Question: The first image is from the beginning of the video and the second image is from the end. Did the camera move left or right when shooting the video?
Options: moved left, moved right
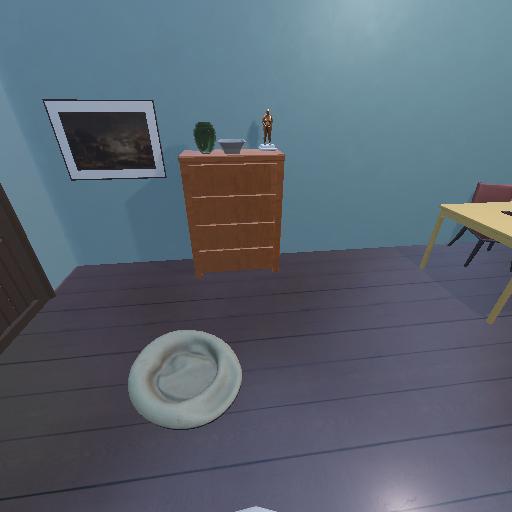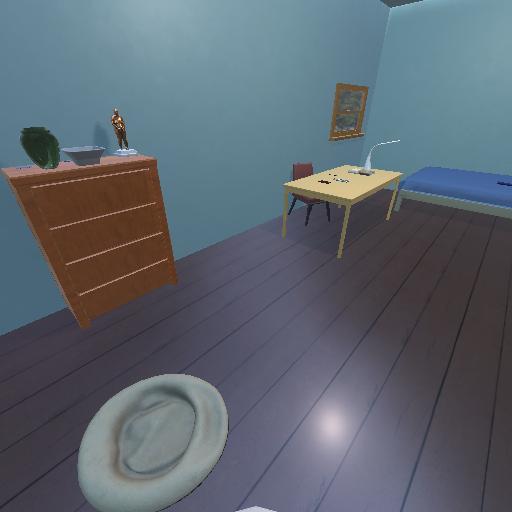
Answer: moved left